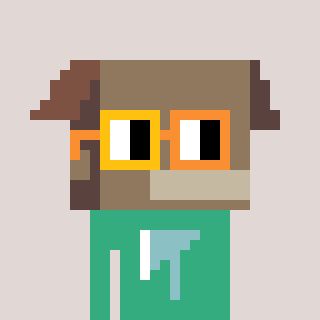
a pixel art character with square yellow and orange glasses, a box-shaped head and a teal-colored body on a warm background